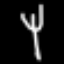
Label: fork